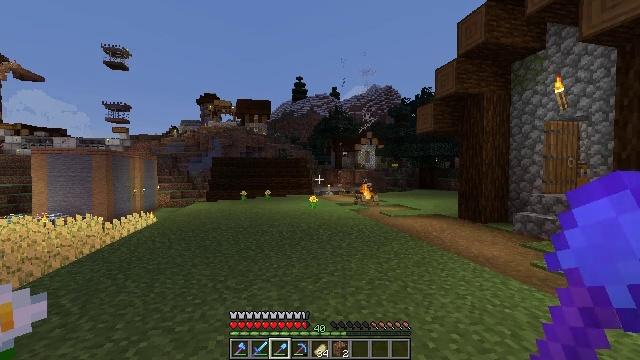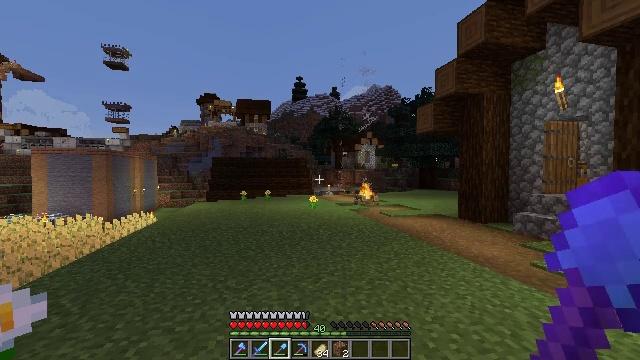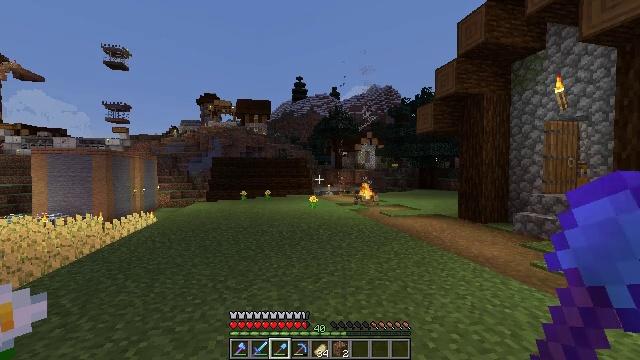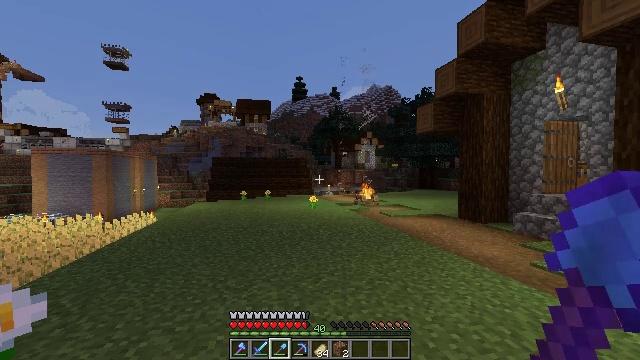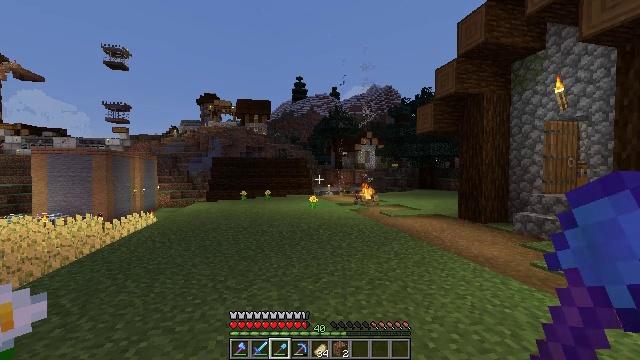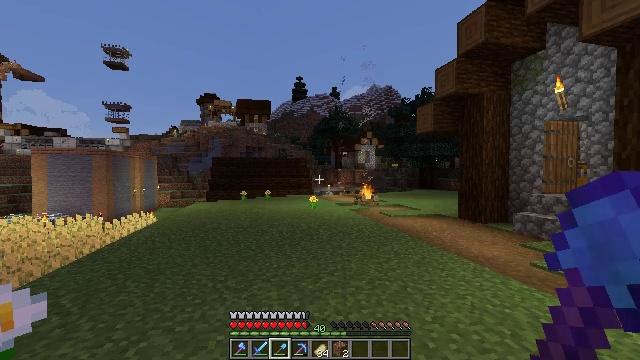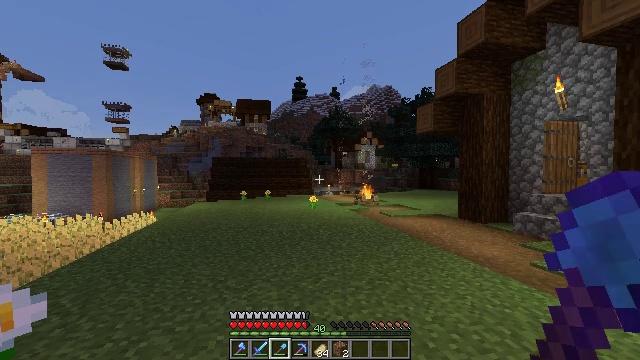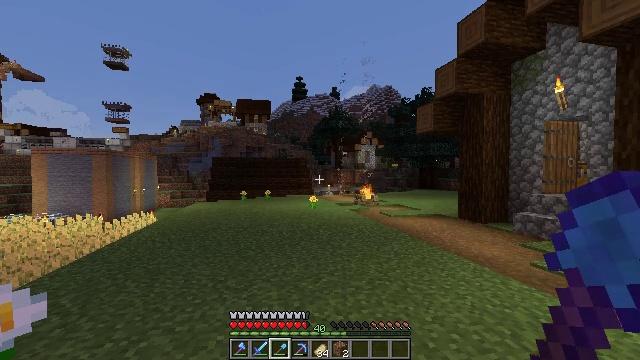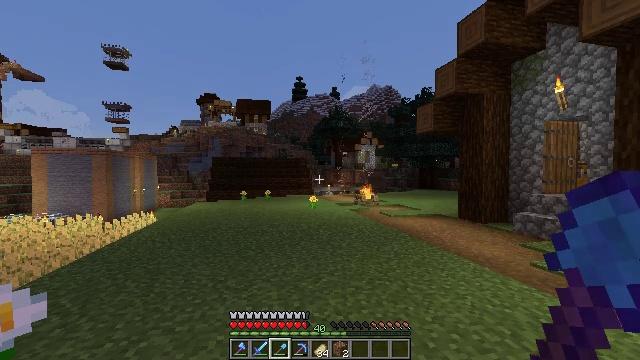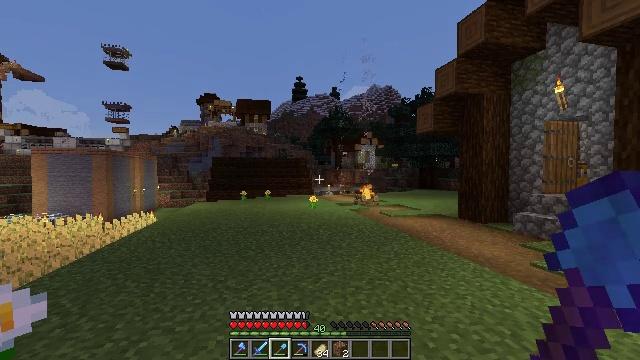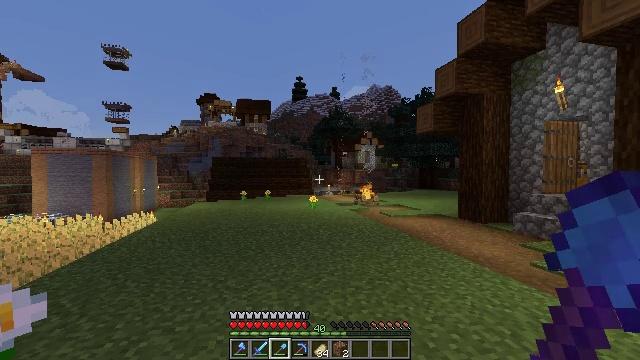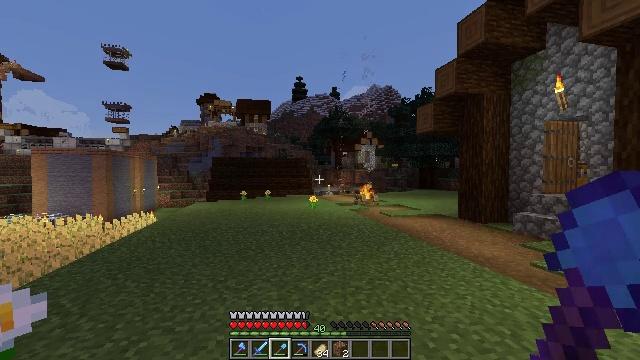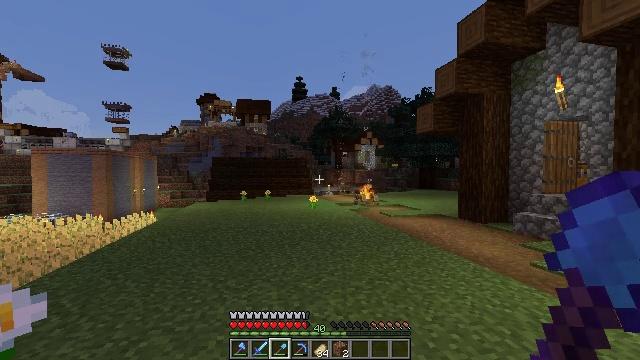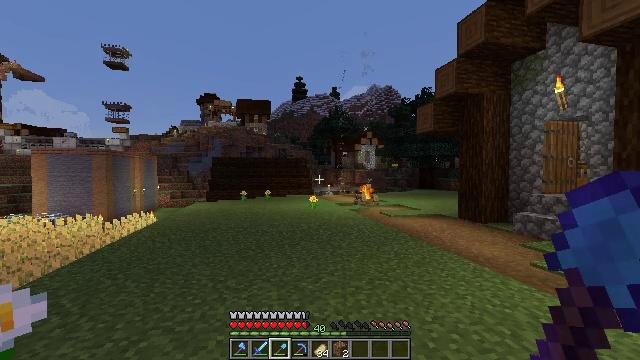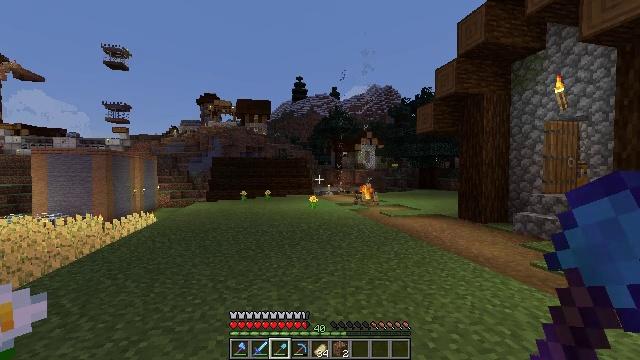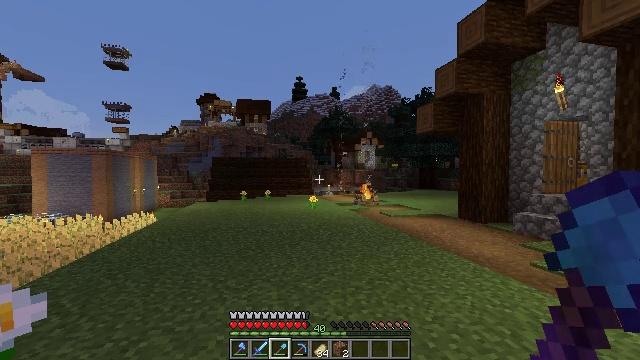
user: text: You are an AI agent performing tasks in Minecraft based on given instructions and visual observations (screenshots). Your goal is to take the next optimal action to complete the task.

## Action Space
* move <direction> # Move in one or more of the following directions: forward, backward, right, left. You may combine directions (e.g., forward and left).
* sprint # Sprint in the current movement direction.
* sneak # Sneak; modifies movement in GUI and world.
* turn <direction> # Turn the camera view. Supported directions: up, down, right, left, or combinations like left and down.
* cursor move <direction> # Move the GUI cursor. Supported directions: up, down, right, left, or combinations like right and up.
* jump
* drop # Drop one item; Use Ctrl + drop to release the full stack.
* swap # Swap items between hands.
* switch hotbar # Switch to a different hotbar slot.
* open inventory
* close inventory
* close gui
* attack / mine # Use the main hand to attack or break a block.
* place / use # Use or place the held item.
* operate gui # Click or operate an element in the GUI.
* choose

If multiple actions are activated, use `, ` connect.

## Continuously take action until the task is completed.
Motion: motion action
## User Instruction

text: Collect wheat crops.
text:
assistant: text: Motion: no_op
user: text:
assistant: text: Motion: no_op
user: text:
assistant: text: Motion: no_op
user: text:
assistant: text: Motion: no_op
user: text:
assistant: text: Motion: no_op
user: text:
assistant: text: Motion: no_op
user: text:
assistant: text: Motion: no_op
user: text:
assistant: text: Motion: no_op
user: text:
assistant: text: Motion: no_op
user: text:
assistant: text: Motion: no_op
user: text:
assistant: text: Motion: no_op
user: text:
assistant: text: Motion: no_op
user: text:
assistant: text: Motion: no_op
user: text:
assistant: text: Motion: no_op
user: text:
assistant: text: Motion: no_op
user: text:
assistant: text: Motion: no_op
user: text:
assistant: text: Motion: no_op
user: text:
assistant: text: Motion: no_op
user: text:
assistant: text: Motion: no_op
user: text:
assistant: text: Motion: no_op
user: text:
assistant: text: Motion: no_op
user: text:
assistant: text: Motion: no_op
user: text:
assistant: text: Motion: no_op
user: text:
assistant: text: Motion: no_op
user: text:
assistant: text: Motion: no_op
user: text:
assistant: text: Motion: no_op
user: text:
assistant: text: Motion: no_op
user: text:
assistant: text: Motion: no_op
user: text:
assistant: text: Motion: no_op
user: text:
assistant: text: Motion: no_op